Aerial crown-view tile of a tropical tree (Barro Colorado Island, Panama), acquired 20250616:
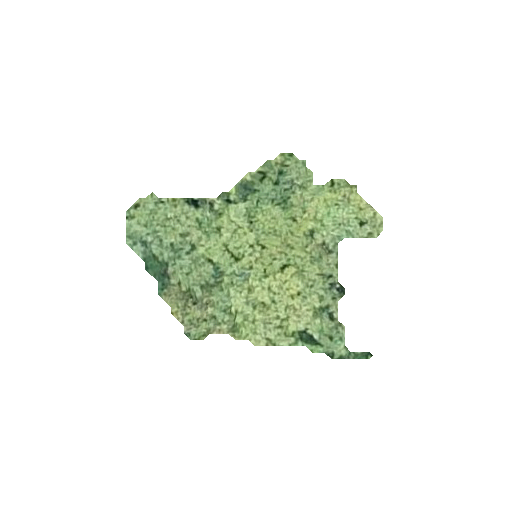
Species: Apeiba tibourbou
GBIF accepted scientific name: Apeiba tibourbou
Crown area: 46.939 m²